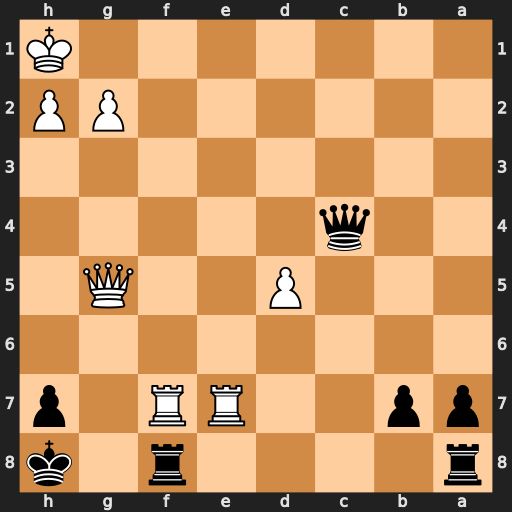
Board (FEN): r4r1k/pp2RR1p/8/3P2Q1/2q5/8/6PP/7K
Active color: b
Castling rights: -
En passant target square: -
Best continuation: Qf1+ Rxf1 Rxf1#